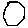
Label: hexagon